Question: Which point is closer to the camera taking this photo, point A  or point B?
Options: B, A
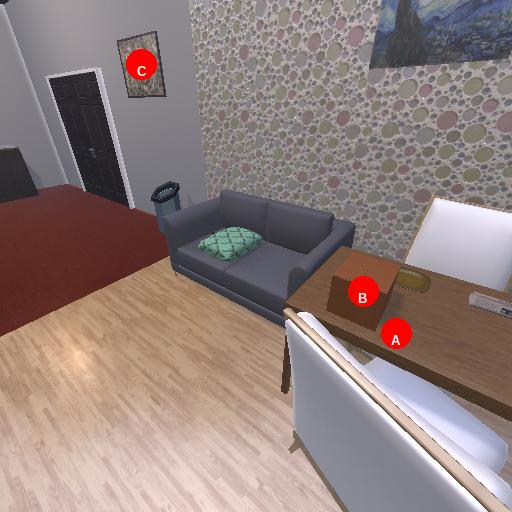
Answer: B